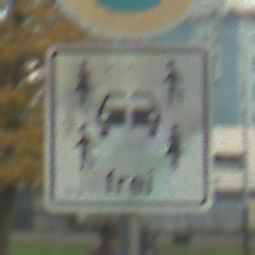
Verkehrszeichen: CarsharingfahrzeugeFrei
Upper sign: AbsolutesHalteverbot
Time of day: MorningAfternoon
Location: Outdoor (Urban)
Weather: PartlyCloudy
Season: NotSpecified
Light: Natural